Question: Why my Main Storyboard appears like shown at Above? I made a copy of the project but now both of them have the same problem with the storyboard! I can run the app using the simulator and it works fine, but I can't see any labels or the buttons.

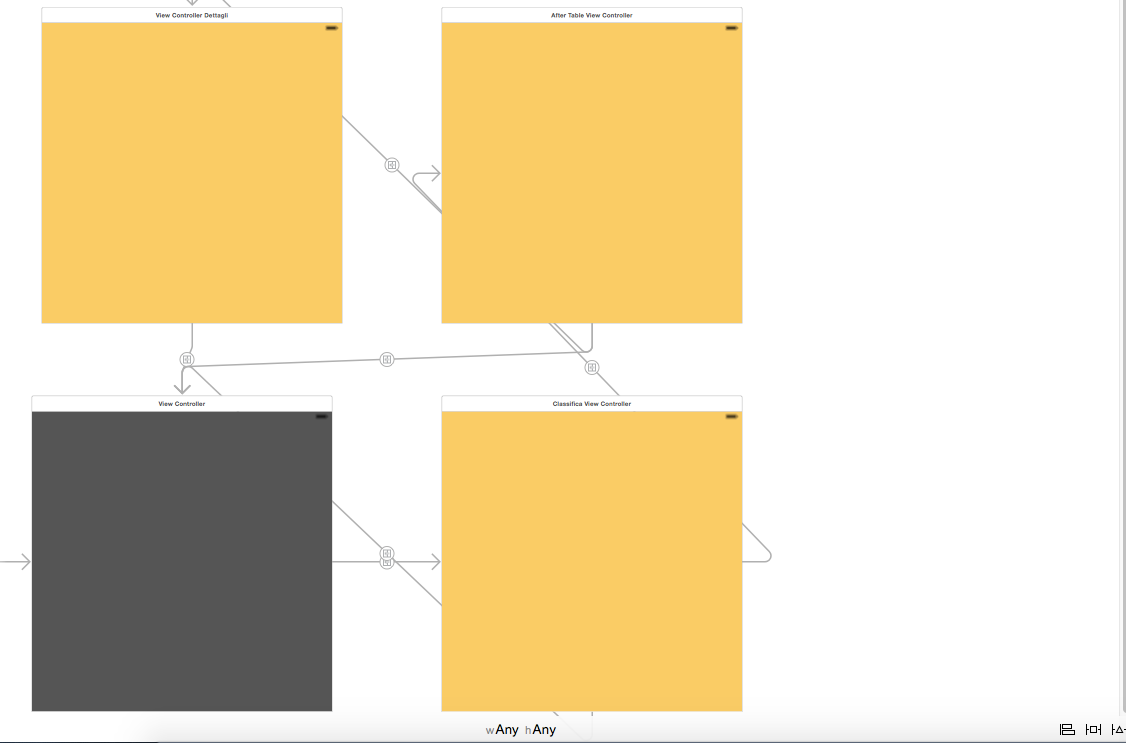
Answer: The problem is with your device layout....
Actually it makes on other layout like 'wAny hAny' and now you show it on other layouts like 'wCompact hRegular'....thats why the problem occurs...
Here is the visual site of it....

> To prevent this type of things...you need to give constraints to your objects..after making correct constraints, the size classes won't matter that much except adaptive layout